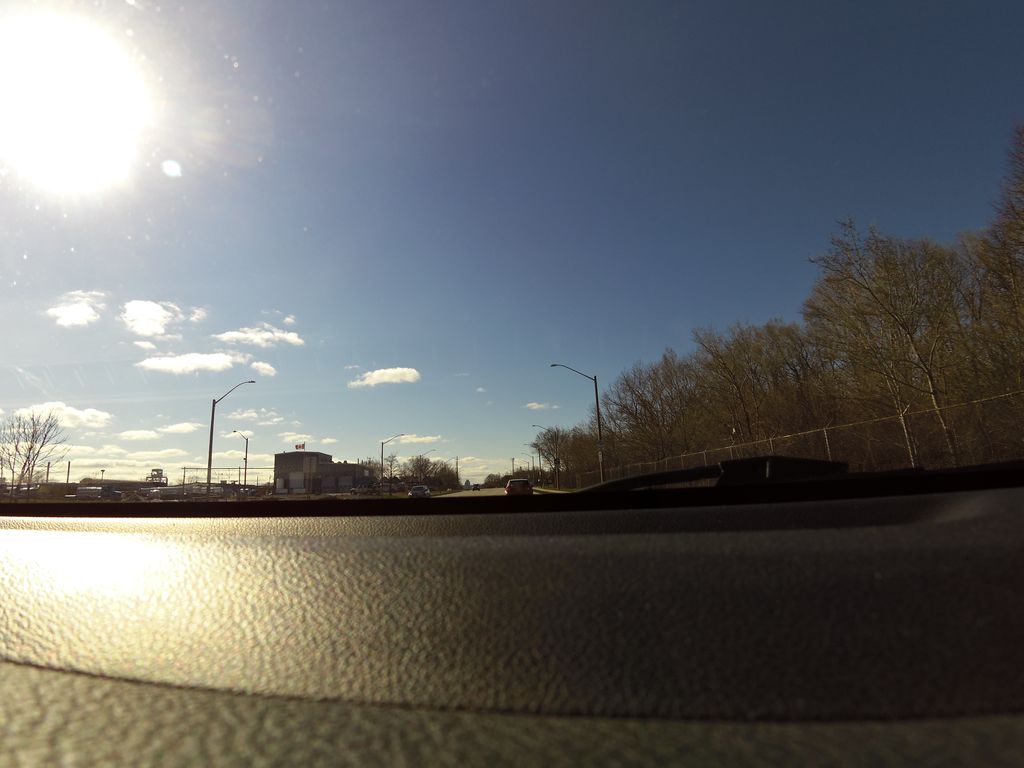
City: hamilton